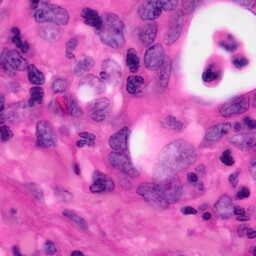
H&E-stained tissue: Pancreatic